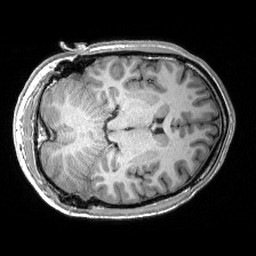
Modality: T1w
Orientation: axial
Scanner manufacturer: siemens
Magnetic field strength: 3 T
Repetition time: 2.53 s
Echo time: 0.00288 s